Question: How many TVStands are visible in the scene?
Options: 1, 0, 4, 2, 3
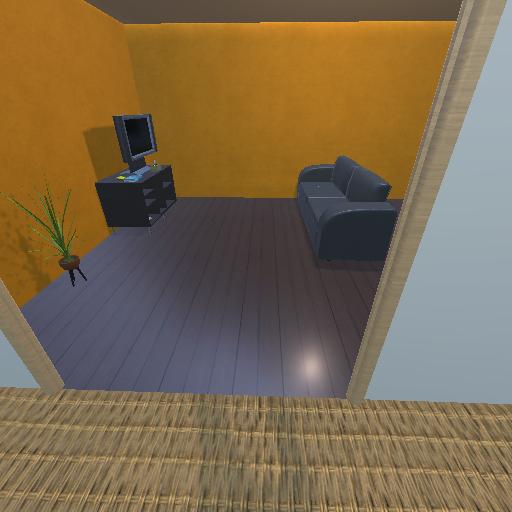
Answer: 1